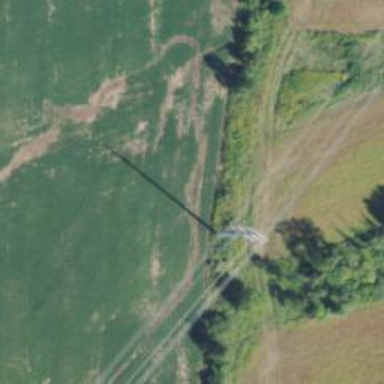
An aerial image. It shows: Power tower.